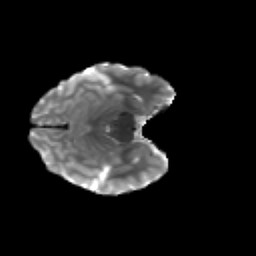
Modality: T2w
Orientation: axial
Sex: female
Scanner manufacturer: siemens
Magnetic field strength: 3 T
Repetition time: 5 s
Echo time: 0.071 s